Question: I have an application that I have been testing for internationalization support.
There is, for example, a standard TEdit control, with the font.Name = 'Arial'.
On Windows 7, it seems to automatically grab the glyphs for CJK characters, from Arial Unicode MS, or somewhere else, for EDIT common controls, if the font that is assigned to that control, does not contain a certain international character.
On Windows XP, it seems that chinese characters show up as boxes, even when Arial Unicode MS font is installed, unless I change the Font name in the delphi form, to Arial Unicode MS.
Is this something that everybody encounters with international font support on windows XP? Do windows common controls behave differently? The behaviour I see on Windows 7 is certainly friendlier than the behaviour I see on Windows XP.
This behaviour difference is not constrained just to Windows Common Controls. It seems
even Internet Explorer and the MS Explorer shell have problems doing tests like the picture here:

1. What do people do about this?
2. What is the expected platform behaviour on Windows XP? Do you have to go find what language the user wants to use, and go find a font for them to to use, that supports that language? I guess Arial Unicode MS might be a good default, since it has almost every unicode language that there is.
Update: It looks like the Microsoft term "supplemental language support" refers to the "windows doesn't show my unicode characters as boxes" feature of Windows.
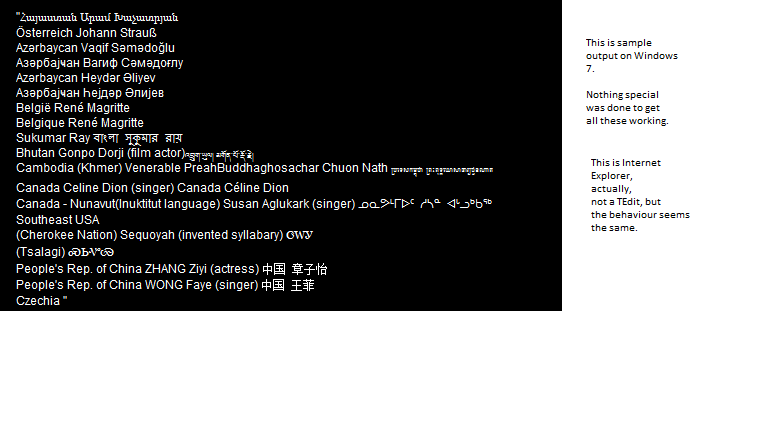
Answer: Vista and Windows 7 include support for East Asian languages out of the box. To enable it on Windows XP go into the Control Panel, open dialog, switch to the tab, and check under .
You can detect whether they've been installed using <URL> by checking for one of the relevant languages with the 'LGRIP_INSTALLED' flag:
'''
uses
Windows;
type
LGRPID = DWORD;
const
LGRPID_INSTALLED = $<PHONE>; // installed language group ids
LGRPID_SUPPORTED = $<PHONE>; // supported language group ids
LGRPID_WESTERN_EUROPE = $0001; // Western Europe & U.S.
LGRPID_CENTRAL_EUROPE = $0002; // Central Europe
LGRPID_BALTIC = $0003; // Baltic
LGRPID_GREEK = $0004; // Greek
LGRPID_CYRILLIC = $0005; // Cyrillic
LGRPID_TURKISH = $0006; // Turkish
LGRPID_JAPANESE = $0007; // Japanese
LGRPID_KOREAN = $0008; // Korean
LGRPID_TRADITIONAL_CHINESE = $0009; // Traditional Chinese
LGRPID_SIMPLIFIED_CHINESE = $000a; // Simplified Chinese
LGRPID_THAI = $000b; // Thai
LGRPID_HEBREW = $000c; // Hebrew
LGRPID_ARABIC = $000d; // Arabic
LGRPID_VIETNAMESE = $000e; // Vietnamese
LGRPID_INDIC = $000f; // Indic
LGRPID_GEORGIAN = $0010; // Georgian
LGRPID_ARMENIAN = $0011; // Armenian
function IsValidLanguageGroup(LanguageGroup: LGRPID; dwFlags: DWORD): BOOL; stdcall;
external kernel32;
function IsCJKInstalled: Boolean;
begin
Result := IsValidLanguageGroup(LGRPID_SIMPLIFIED_CHINESE, LGRPID_INSTALLED);
end;
'''